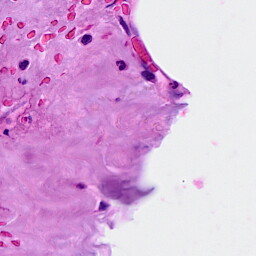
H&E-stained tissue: Breast